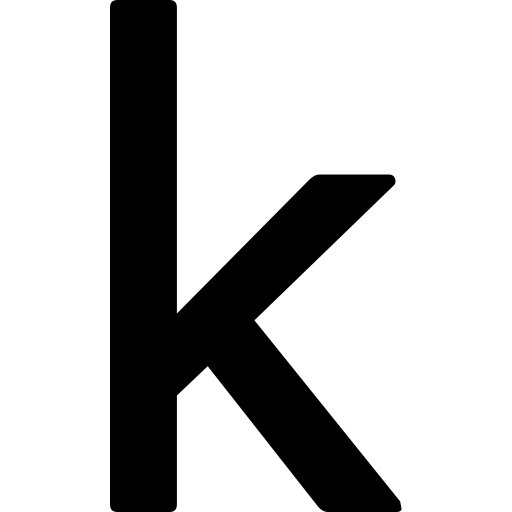
Tags: icon, FontAwesome, fa-icon, brand, kaggle